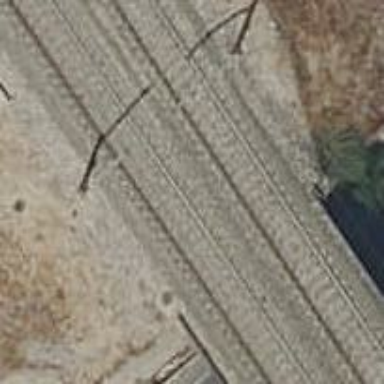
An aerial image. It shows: Railway track with contact line for electrification.